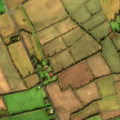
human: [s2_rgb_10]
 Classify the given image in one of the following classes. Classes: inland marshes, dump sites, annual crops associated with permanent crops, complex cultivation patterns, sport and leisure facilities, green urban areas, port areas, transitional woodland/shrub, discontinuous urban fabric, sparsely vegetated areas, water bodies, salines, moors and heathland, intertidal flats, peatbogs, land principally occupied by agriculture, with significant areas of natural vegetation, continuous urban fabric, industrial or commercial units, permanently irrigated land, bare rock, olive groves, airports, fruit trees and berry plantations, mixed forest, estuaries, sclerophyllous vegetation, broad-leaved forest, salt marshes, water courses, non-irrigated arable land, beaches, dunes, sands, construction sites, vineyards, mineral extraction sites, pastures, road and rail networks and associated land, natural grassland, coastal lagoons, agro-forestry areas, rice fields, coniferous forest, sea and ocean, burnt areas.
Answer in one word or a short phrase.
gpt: non-irrigated arable land, pastures